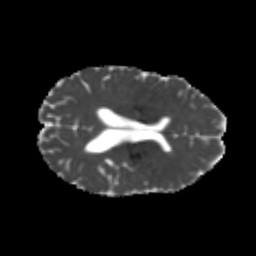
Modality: MD
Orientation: axial
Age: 20
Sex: female
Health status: healthy
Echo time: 0.074 s